Question: I am new to R. I would like to create a plot in R by combining all the data in one graph with colour curves and legends.
My data file is in zipped format: <URL>
As I am beginner in R, I have learned to create one curve
> $Rcurve_17 <- read.table("samp_17.txt")plot(curve_17[2:50,],type="l")
which produced one curve. But I need to combine all data samp_17.txt, samp_25.txt and samp_30.txt in one graph as given below

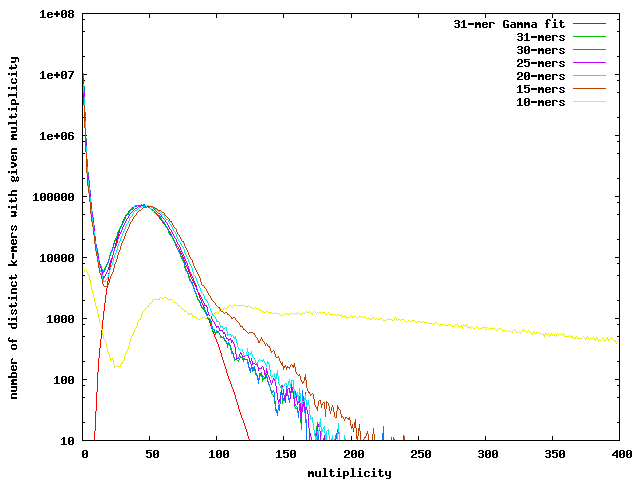
Answer: First, what you did with 'plot' is not a <URL>. It is just the plot of your data. You can try something like this:
'''
> curve_17 <- read.table("C:/.../samp_17.txt")
> curve_25 <- read.table("C:/.../samp_25.txt")
> curve_30 <- read.table("C:/.../samp_30.txt")
>
> plot(curve_17[2:50,],type="l",ylim=range(curve_17[2:50,],curve_25[2:50,],curve_30[2:50,]))
> points(curve_25[2:50,],type="l",col="blue",lwd=2)
> points(curve_30[2:50,],type="l",col="red",lwd=3)
> legend("topright",col=c("black","blue","red"),legend=c("curve_17","curve_25","curve_17"),lty=rep(1,3),lwd=1:3)
>
'''